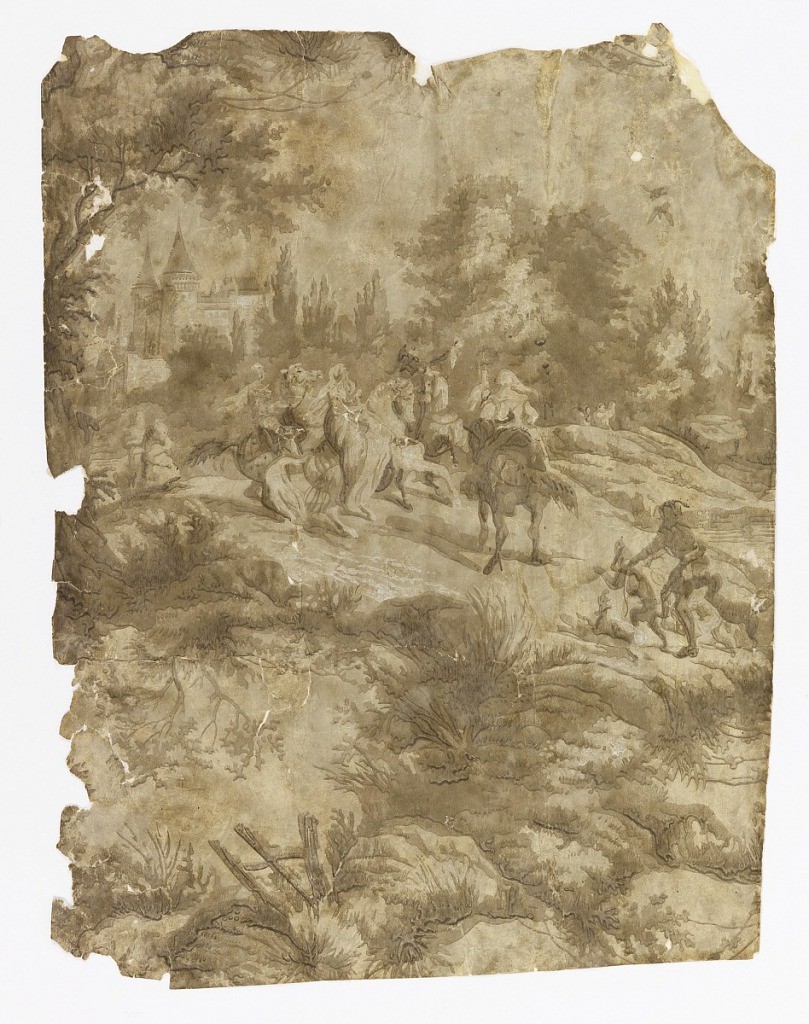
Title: Sidewall
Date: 1840s
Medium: Block-printed paper
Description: Vertical portion of paper giving portion of a repeating design. Hawking party on horses, with attendants on foot, and dogs; castle in background, and serpentine framework of foliage.